Question: How are AdMob Earnings calculated? Is it dependent on the number of clicks alone? Or is it dependent on the ads that are shown? Or a combination of both?
One day I have 11 clicks that earned me $0.12 and the next day I have 14 clicks that earned me $0.51 and then one day I just earn $0.07 for 11 clicks.
Here is the screenshot of my earnings from AdMob...

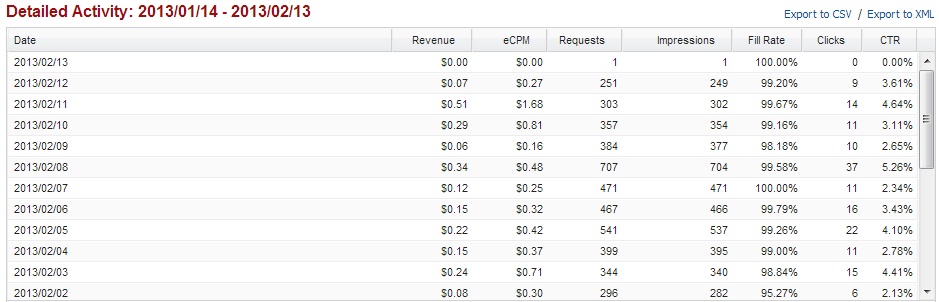
Answer: It also depends on the impression that it makes, if the ads are show many times and u get 11 clicks u get less money
if the ads are displayed less time and you get 11 clicks u get more money.
Also it got more of complex process
Hope you understand
try this <URL> it may have what you are searching.